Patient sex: F
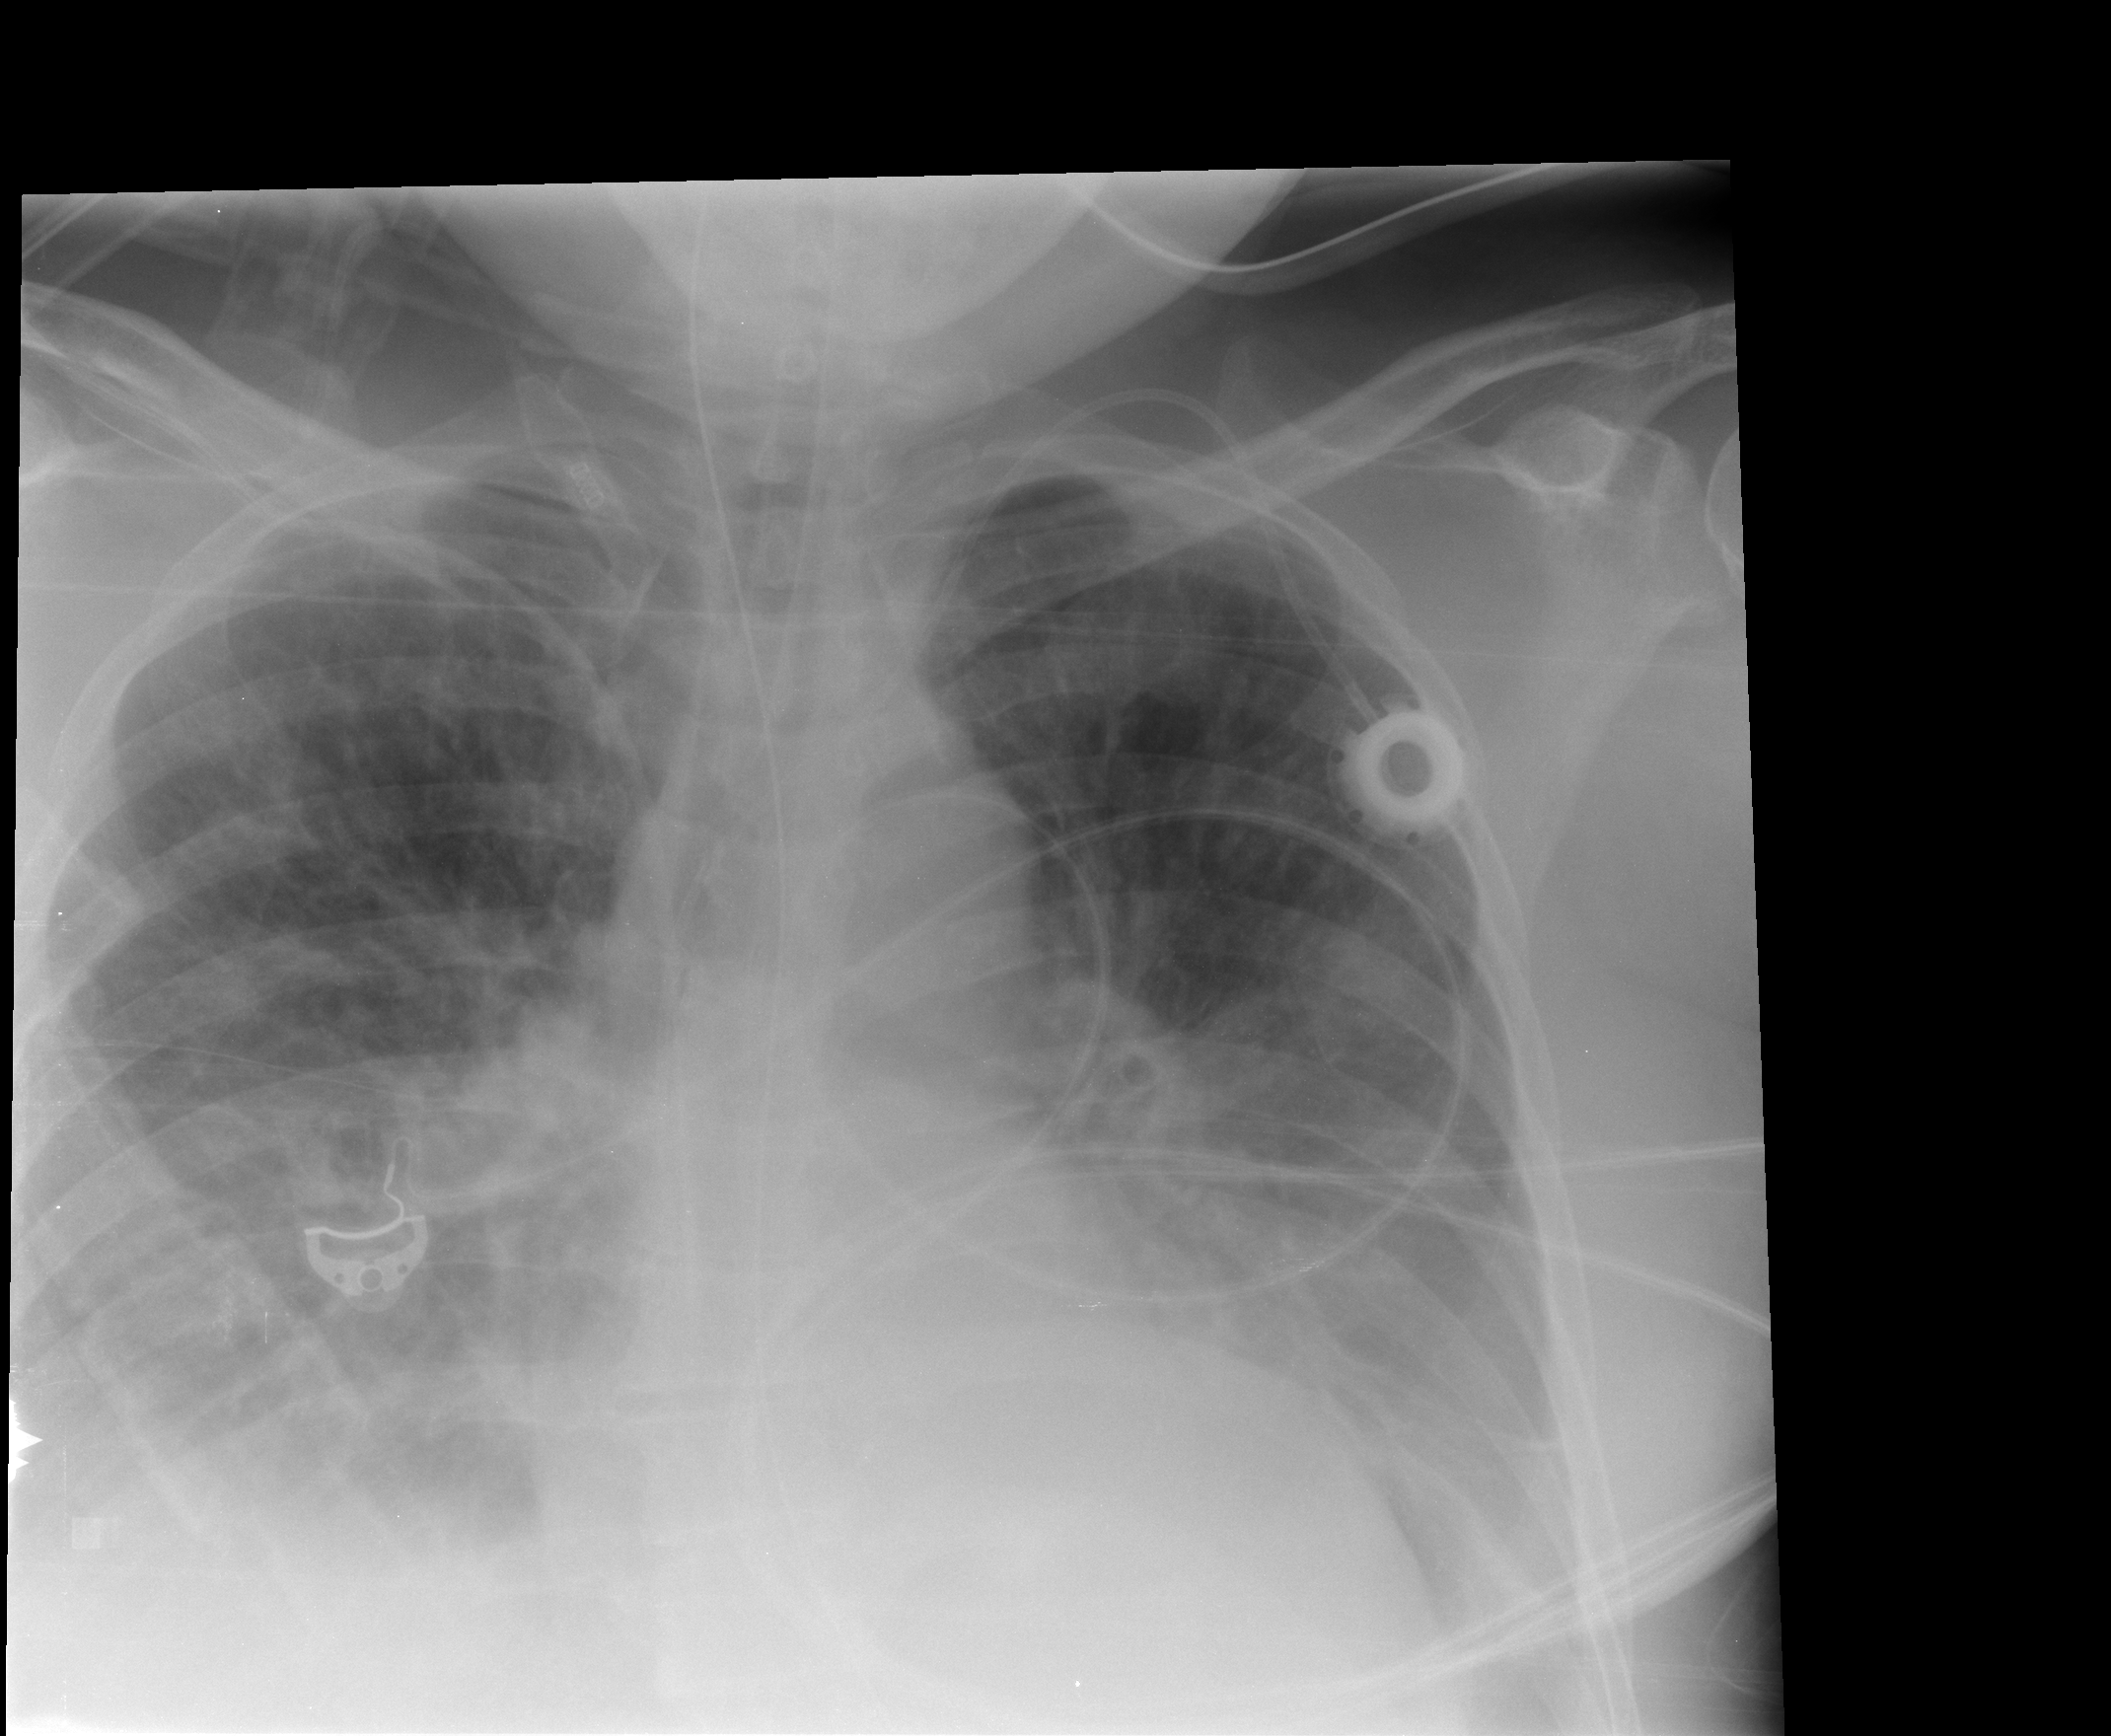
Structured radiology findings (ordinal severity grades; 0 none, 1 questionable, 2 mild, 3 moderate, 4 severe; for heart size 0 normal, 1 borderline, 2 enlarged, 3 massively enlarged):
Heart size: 2
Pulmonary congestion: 3
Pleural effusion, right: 4
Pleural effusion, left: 3
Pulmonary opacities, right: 2
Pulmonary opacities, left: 2
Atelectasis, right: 2
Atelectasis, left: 2